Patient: sex M, age 73
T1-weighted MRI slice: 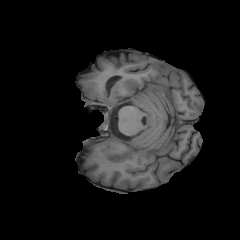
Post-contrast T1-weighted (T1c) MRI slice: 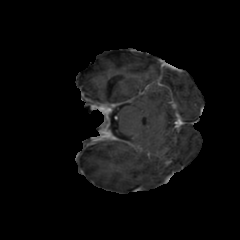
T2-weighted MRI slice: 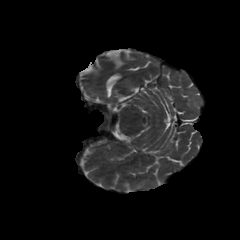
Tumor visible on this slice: no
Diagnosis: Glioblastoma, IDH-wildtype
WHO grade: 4